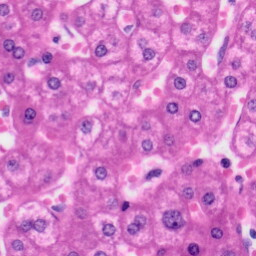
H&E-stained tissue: Liver